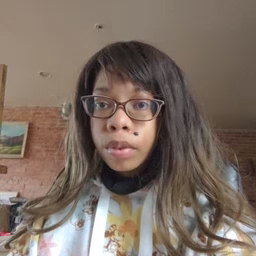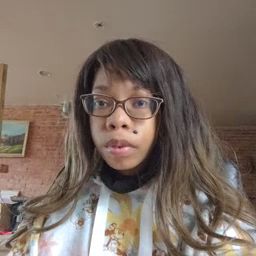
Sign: think